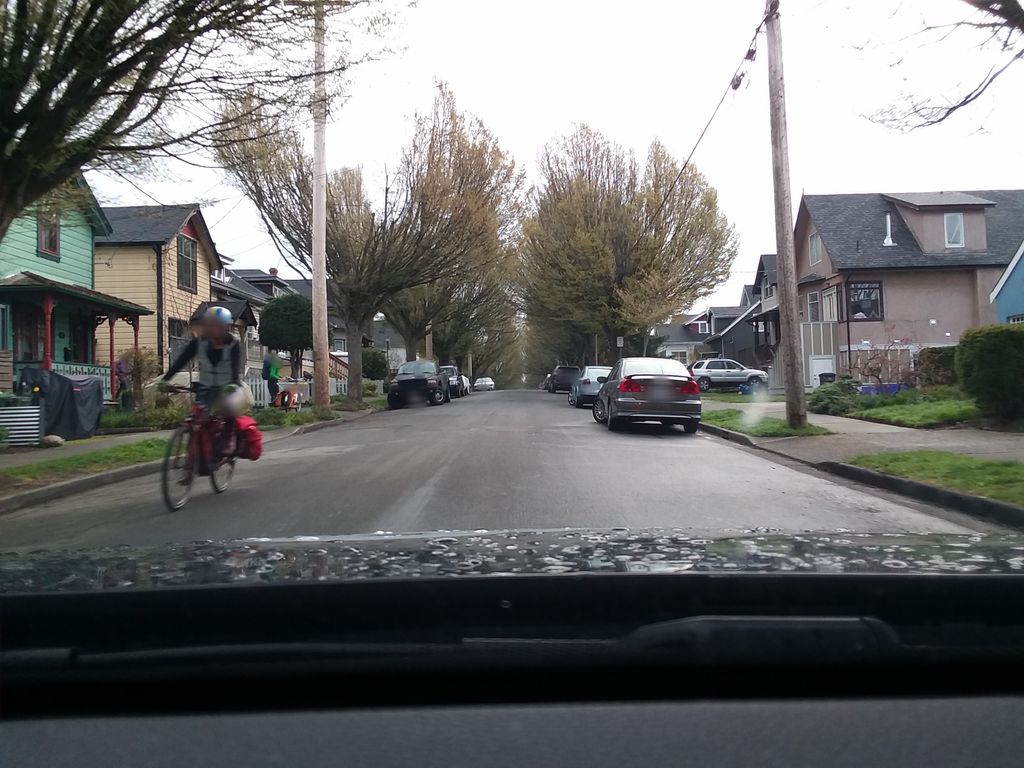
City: victoria